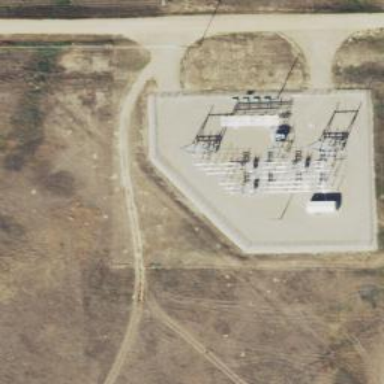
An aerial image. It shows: Switch for power supply.